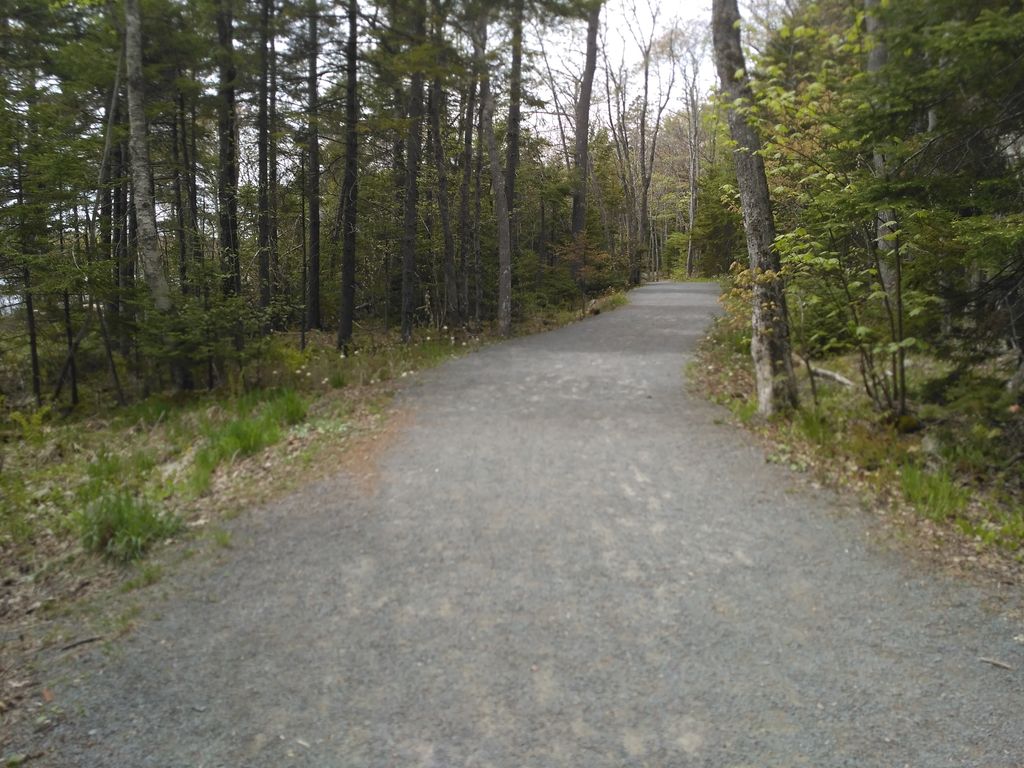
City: halifax